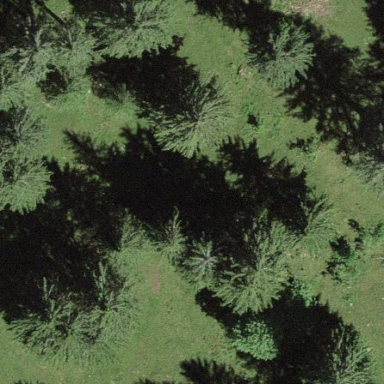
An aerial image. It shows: Beautiful woodland area.